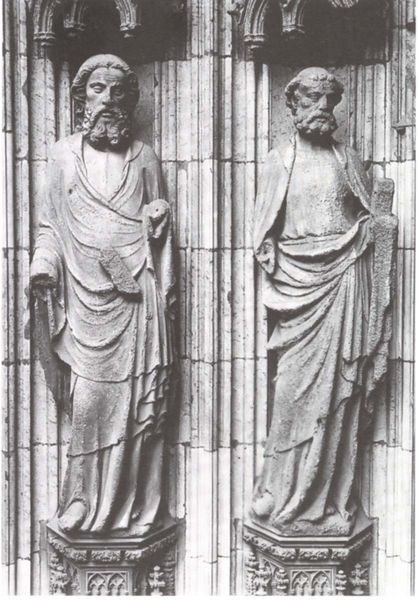
Titel: Portalfiguren, Apostel
Standort: Herkunftsort: Köln, Dom (EU - D - NRW)
Institution: Köln, Diözesanmuseum
Schlagwörter: fuß, hand, kopf, mann, schatten, weiß, menschen, frankreich, marmor, männer, säule, säulen, bart, bärte, architektur, falten, sockel, stein, vollbart, kirche, figur, gewand, mantel, gotik, locken, skulptur, statue, zwei, pilaster, figuren, büste, robe, steinmetz, foto, barfuss, nische, kreuz, dom, schwarz-weiß, schwert, münster, kathedrale, kapitell, portal, kaputt, statuen, chartres, gotisch, antik, toga, griechisch, mittelalter, baldachin, heiliger, heilige, petrus, römisch, bildhauer, chartre, skultptur, gewände, skulpur, beschädigt, männe, paulus, portalfigur, aristograten